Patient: sex M, age 42
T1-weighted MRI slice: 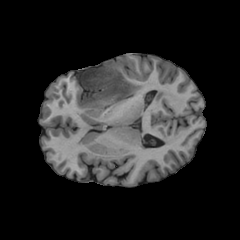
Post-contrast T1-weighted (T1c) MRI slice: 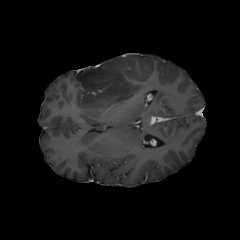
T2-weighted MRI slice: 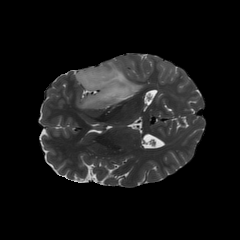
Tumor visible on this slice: yes
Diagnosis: Astrocytoma, IDH-mutant
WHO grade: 4